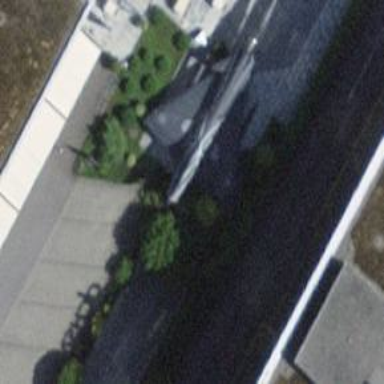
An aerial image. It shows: Attraction featuring historic aircraft.